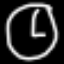
Label: clock